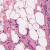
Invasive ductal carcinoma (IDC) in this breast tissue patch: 1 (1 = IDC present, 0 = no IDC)